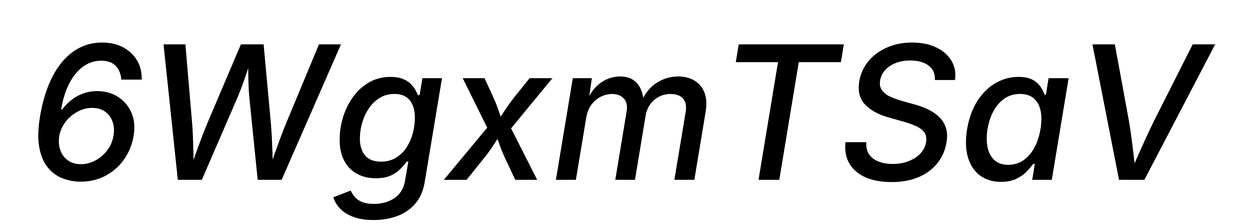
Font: Inter-Italic_Medium_Italic